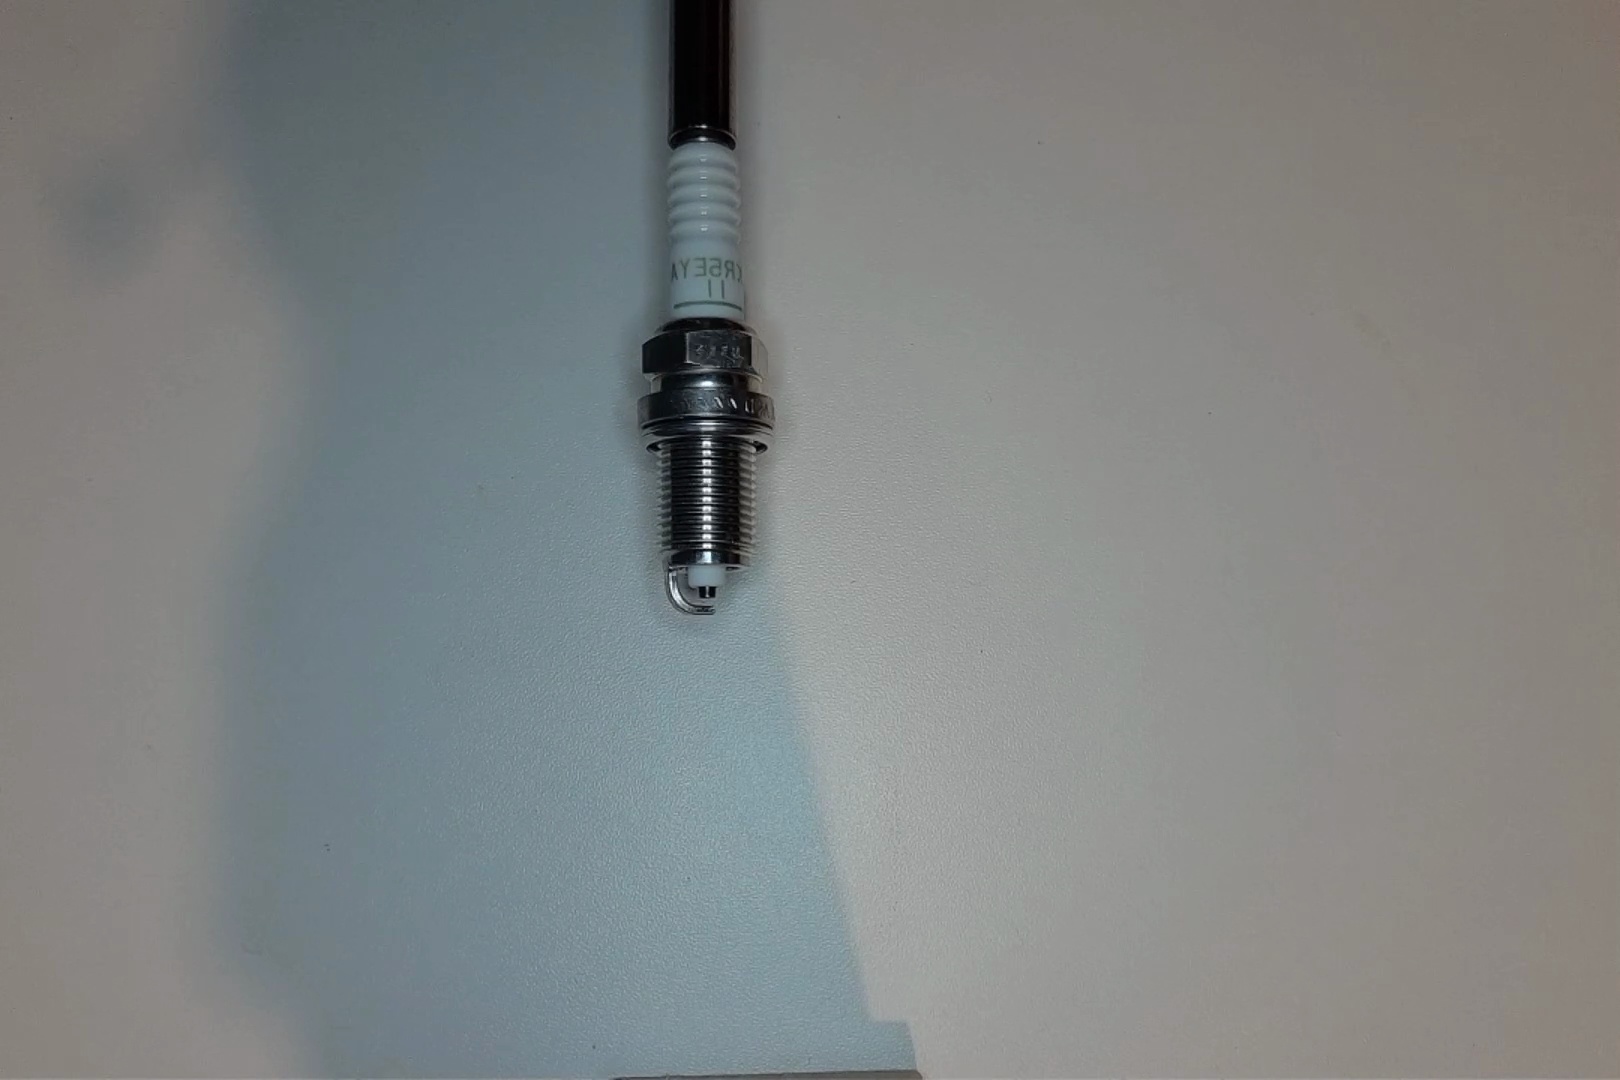
Label: no anomaly